Question: Can I make a bubble chart like this?'

I try this: <URL> but not work :/
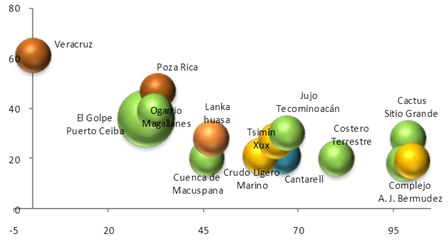
Answer: Yes you can, and all post you mentioned showed the way. The basics is that you need the label text in your data, and you need to customise the label formatter. e.g.
'''
series: [{
dataLabels: {
enabled: true,
x:40,
formatter:function() {
return this.point.name;
},
style:{color:"black"}
},
data: [{
"x": 23,
"y": 22,
"z": 200,
"name":"point1"
}, {
"x": 43,
"y": 12,
"z": 100,
"name":"point2"
}]
}]
'''
<URL>
The 'x' parameter in the dataLabel defines an offset of where to place the label relative to the point. You can also specify a 'y' option to move it up or down. These figures can be negative.
To vary the point colors, you can set a 'color' attribute for each point object in the data.